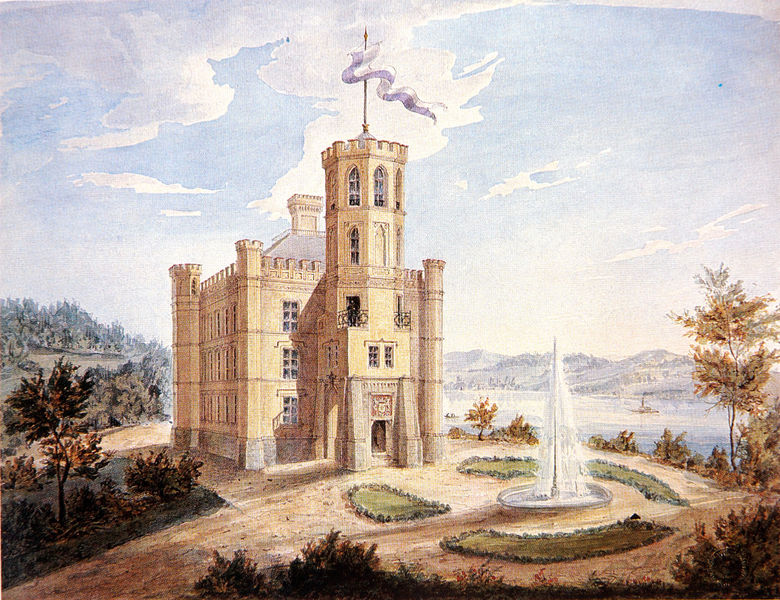
Titel: Schloß Berg - Ansicht von Nord-Osten
Künstler: Eduard Riedel
Standort: München
Institution: Architekturmuseum der Technischen Universität
Schlagwörter: baum, blau, gemälde, himmel, meer, schatten, wasser, wolken, aquarell, bäume, fluss, gelb, grün, landschaft, see, ufer, braun, fenster, hell, licht, tür, zeichnung, anlage, dach, gebäude, haus, park, parkanlage, rasen, schloss, weg, wiese, beige, architektur, stein, hügel, natur, strauch, busch, büsche, gewässer, kirche, sonne, sträucher, wege, insel, england, wald, anhöhe, boot, brunnen, schornstein, turm, garten, springbrunnen, balkon, schiff, sommer, papier, fahne, flagge, berge, gebirge, herbst, türe, grünanlage, platz, wehr, banner, fahnenmast, wehen, tor, zinnen, balkone, eingang, erker, burg, tumr, türmchen, türme, palast, festung, druck, stich, lithografie, kathedrale, buchdruck, herrschaftlich, spitzbogen, mauern, beete, grünfläche, parterre, fontaine, fontäne, pavillon, kupferstich, palais, schottland, gartenanlage, wannsee, polygonal, grasrabatten, pylone, schlösschen, vorfahrt, wasserspiel, fahn, seee, weißblau, se, springbrunnenwasser, tudorstil